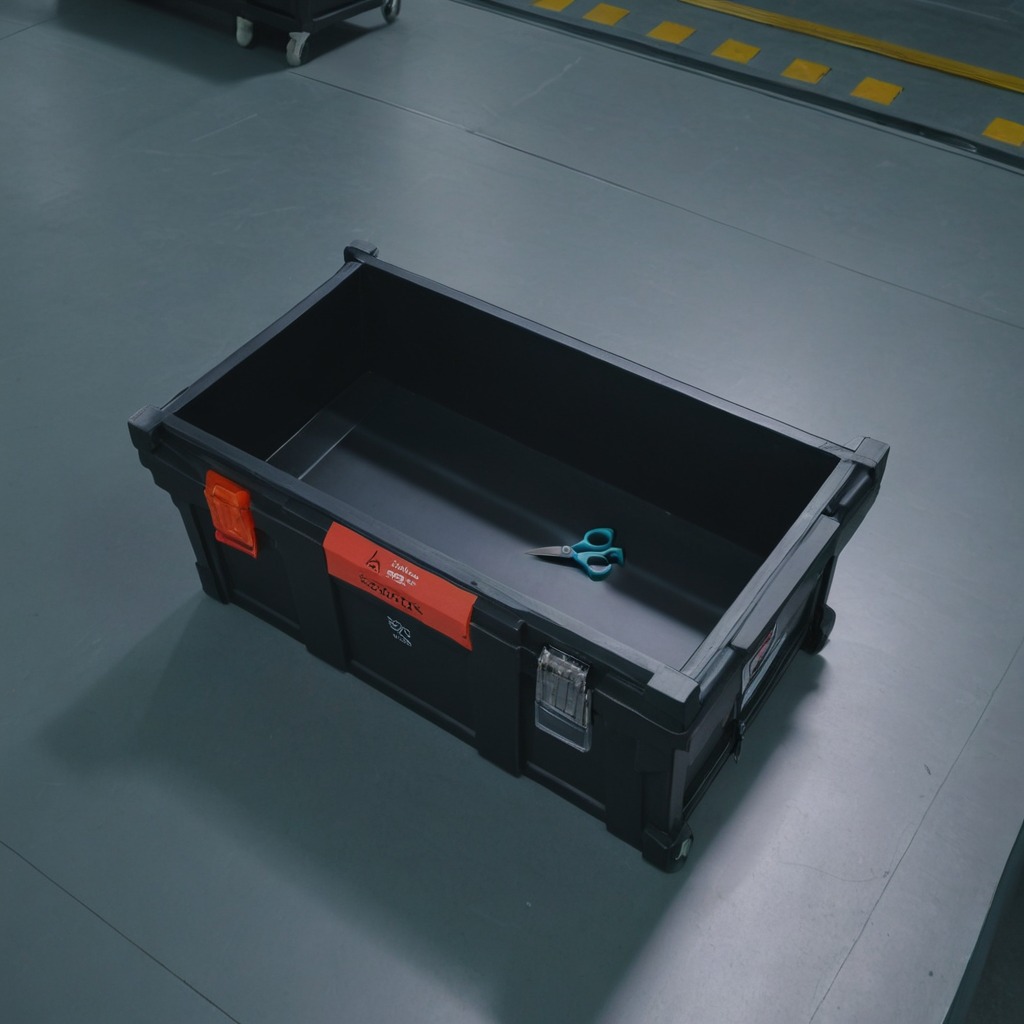
A scissor lies on the toolbox surface in an airplane hangar workshop.